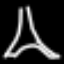
Label: The Eiffel Tower